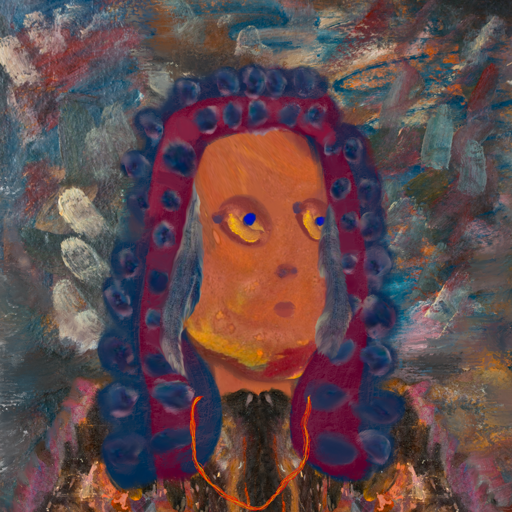
Background: Boggyland, Head And Neck Side: Mother_And_Son_Son, Face Side: Mother_And_Son_Son, Bust: Gypsy_Queen, Hair Side: Hill_Girl, Head Accessory: Blank, Second Necklace: Gypsy_Mother_2, Necklace: Blank, Baby: Blank